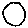
Label: circle